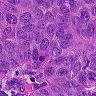
Metastatic tissue present: yes